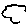
Label: cloud